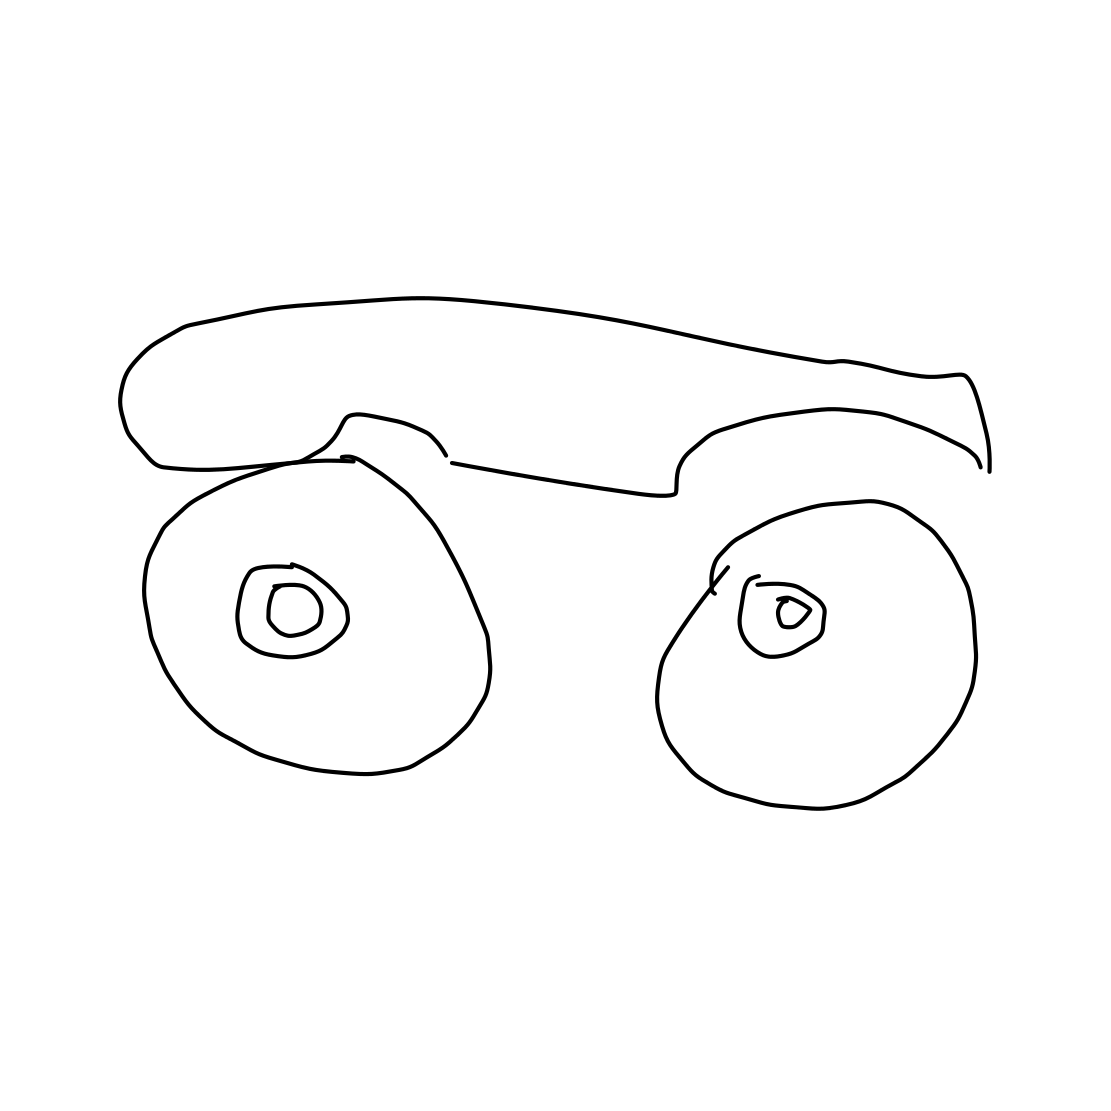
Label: pickup truck